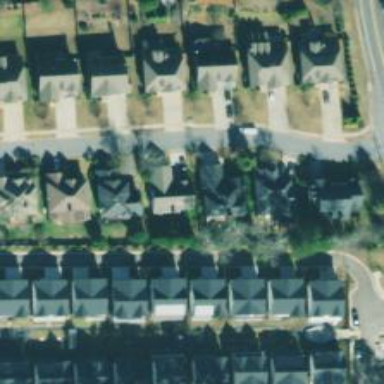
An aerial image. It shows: Residential road.